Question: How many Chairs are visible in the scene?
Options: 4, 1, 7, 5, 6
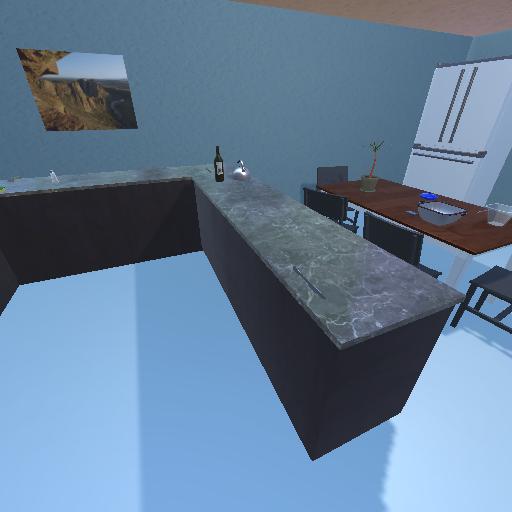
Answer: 4